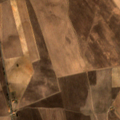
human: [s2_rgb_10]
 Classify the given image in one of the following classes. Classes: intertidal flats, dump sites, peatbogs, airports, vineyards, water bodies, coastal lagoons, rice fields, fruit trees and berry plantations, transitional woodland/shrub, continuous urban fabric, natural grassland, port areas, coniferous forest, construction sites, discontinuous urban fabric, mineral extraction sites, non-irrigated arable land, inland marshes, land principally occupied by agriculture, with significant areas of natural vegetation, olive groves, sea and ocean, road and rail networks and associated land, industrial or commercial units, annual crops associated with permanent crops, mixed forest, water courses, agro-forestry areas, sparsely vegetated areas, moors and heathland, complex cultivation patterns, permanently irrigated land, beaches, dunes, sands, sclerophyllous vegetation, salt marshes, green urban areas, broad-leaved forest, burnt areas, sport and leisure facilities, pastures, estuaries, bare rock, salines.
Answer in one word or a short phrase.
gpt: non-irrigated arable land